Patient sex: F
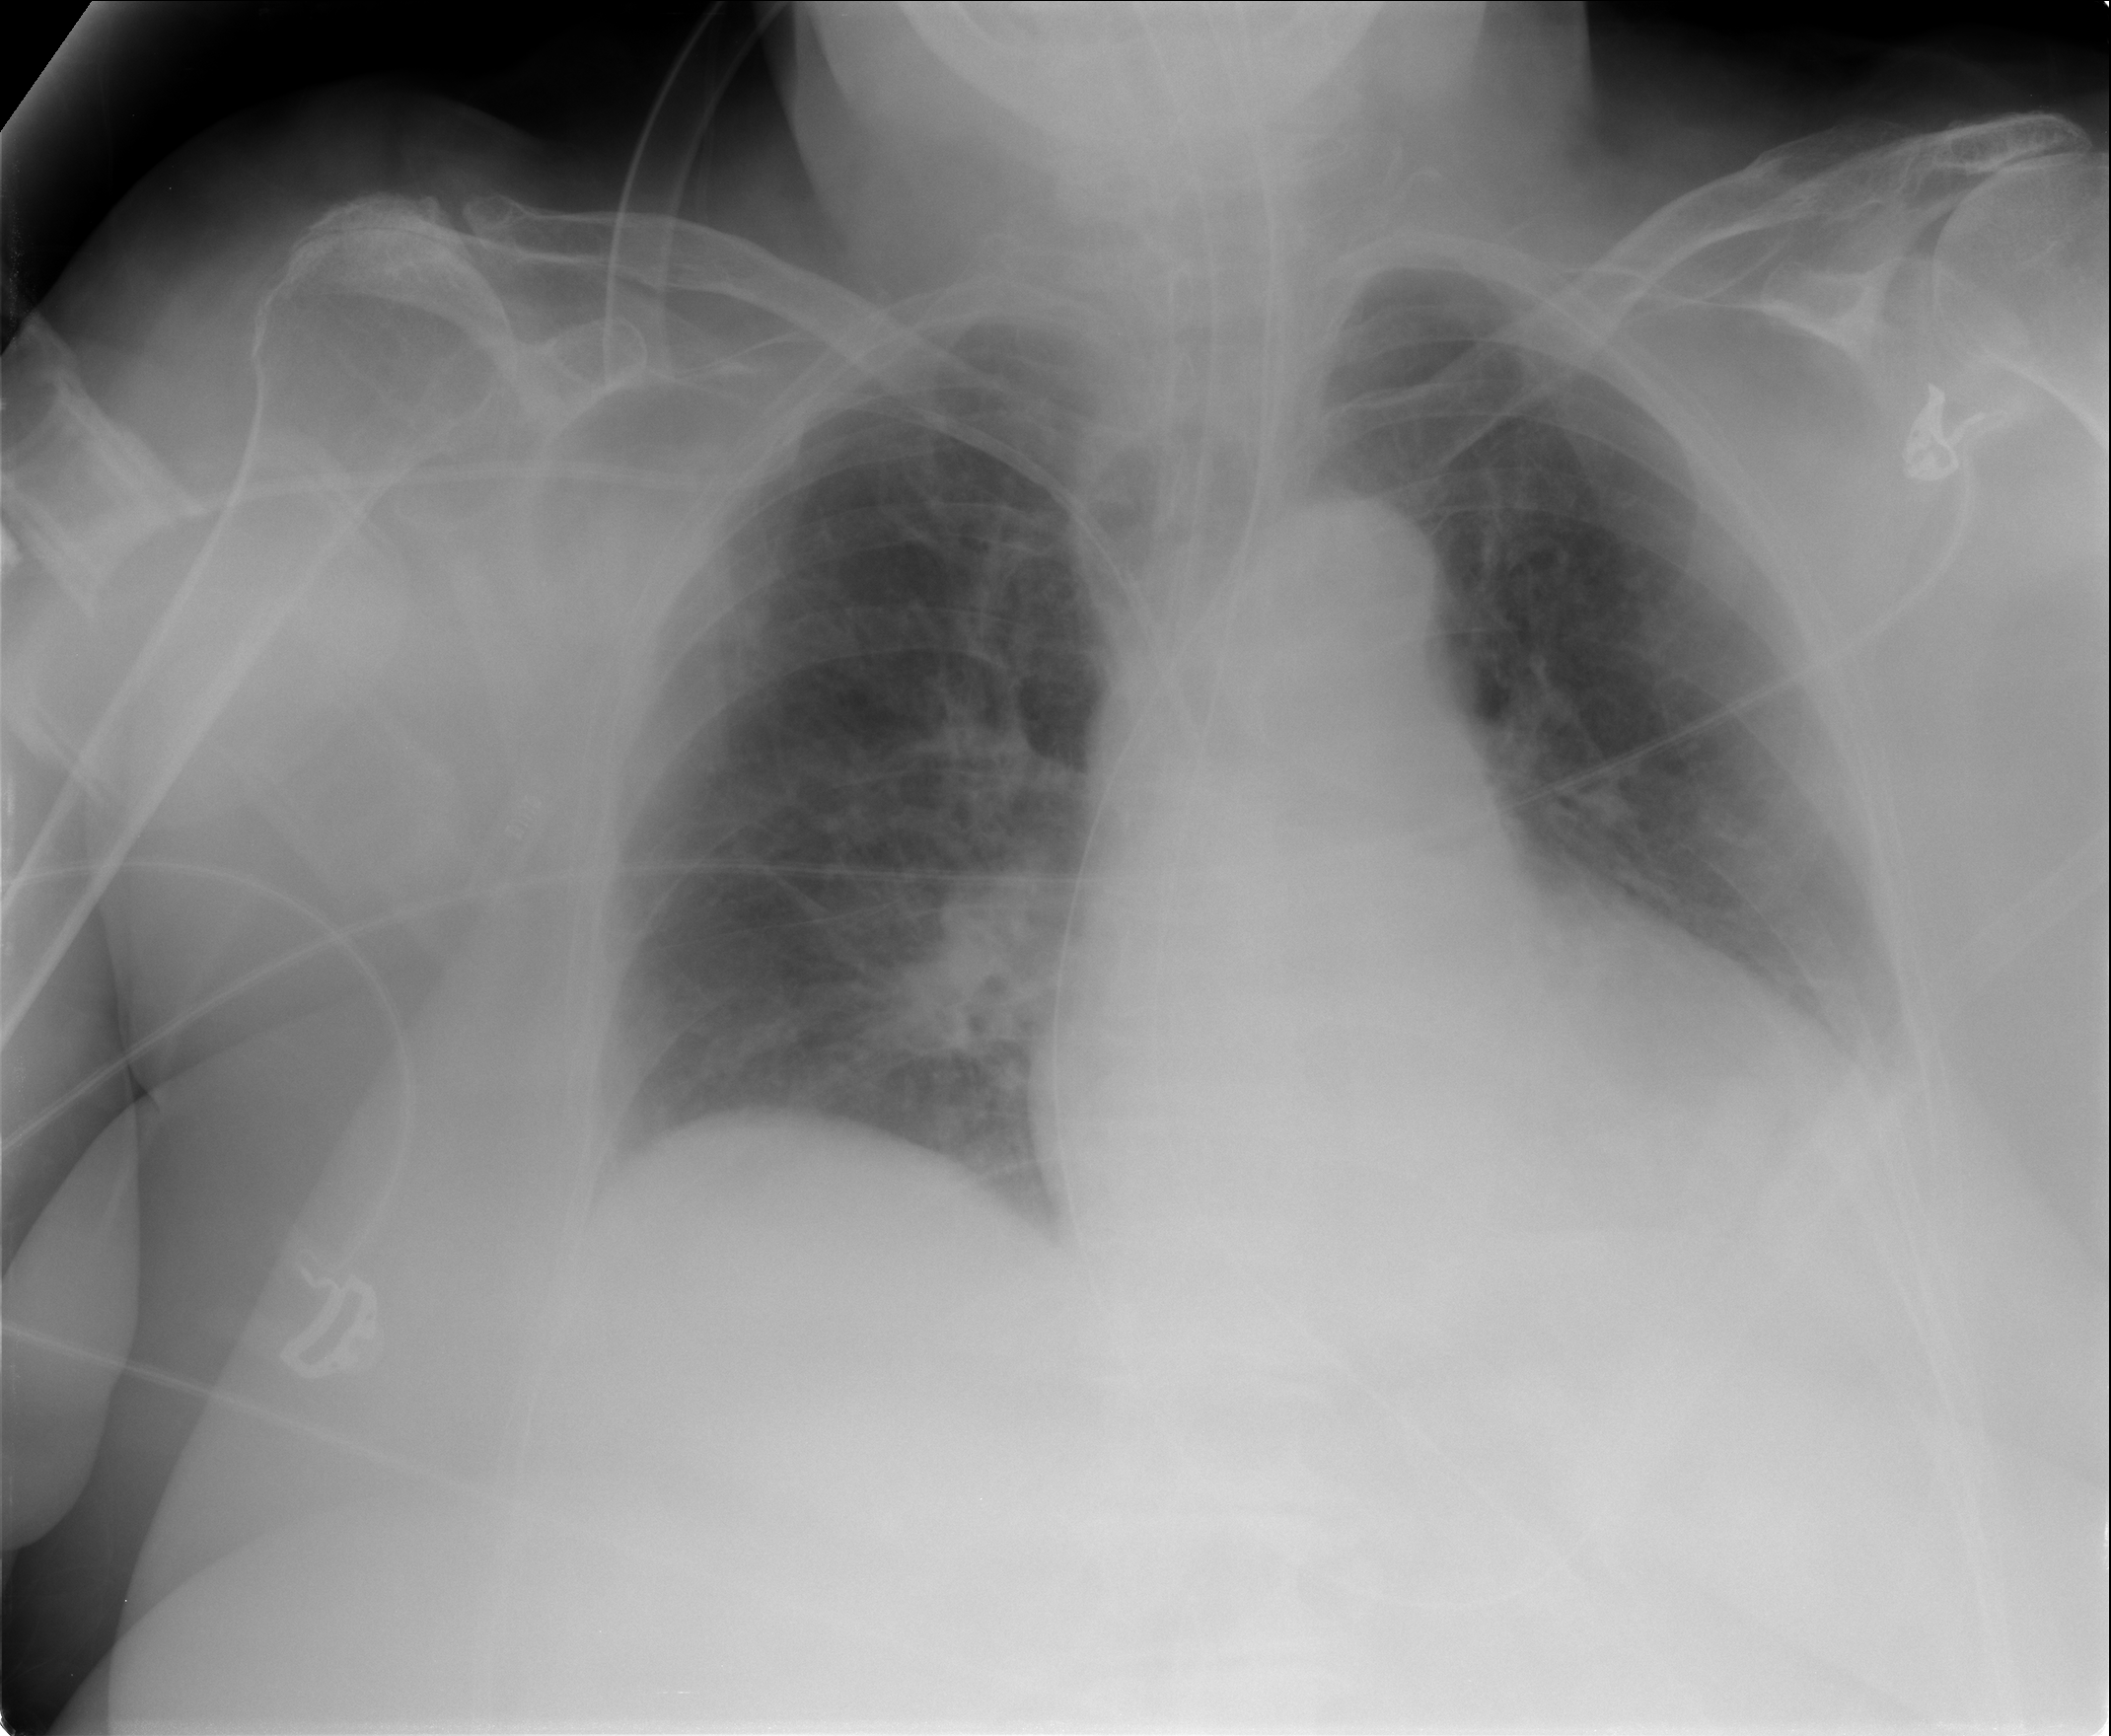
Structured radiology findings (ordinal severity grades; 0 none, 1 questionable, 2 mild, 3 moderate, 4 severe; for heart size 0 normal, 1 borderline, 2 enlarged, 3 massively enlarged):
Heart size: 0
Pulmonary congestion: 0
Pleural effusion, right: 0
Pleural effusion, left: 0
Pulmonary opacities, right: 0
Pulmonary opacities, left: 0
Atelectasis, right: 1
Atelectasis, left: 1